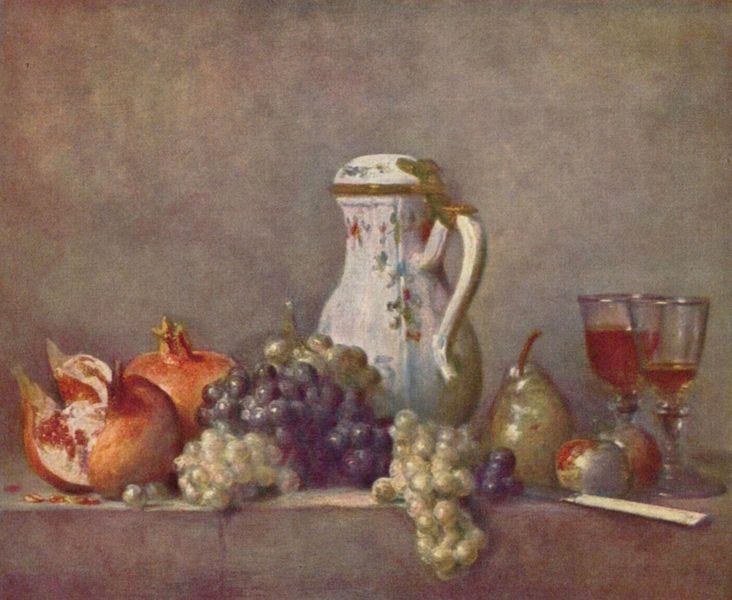
Titel: Stilleben mit Porzellankanne
Künstler: Jean-Baptiste Siméon Chardin
Standort: Paris
Institution: Musée du Louvre
Schlagwörter: blau, blätter, dunkel, gemälde, schatten, weiß, grün, komposition, blumen, braun, glas, grau, hell, hintergrund, licht, orange, tisch, obst, rot, malerei, muster, ornament, gläser, trinken, wand, messer, schale, silber, stein, tischtuch, zweige, gold, kelch, decke, schön, feigen, frucht, früchte, gemüse, henkel, kanne, keramik, krug, ranken, stilleben, stillleben, trauben, apfel, äpfel, füße, ruhe, leer, violett, monochrom, herbst, blümchen, bank, rotwein, wein, glanz, dekor, floral, ornamente, verzierung, metall, tee, bemalt, birne, kante, stiel, tischkante, fleisch, griff, birnen, vanitas, deckel, gefäß, messing, vergänglichkeit, fuss, porzellan, perlmutt, weinglas, fruchtfleisch, geschnitten, kerne, kaffeekanne, chardin, knauf, karaffe, weintrauben, flüssigkeit, gefüllt, durchsichtig, reichtum, kaffekanne, zier, zierde, granatapfel, messergriff, traube, reben, goldrand, porzelan, bemalung, zierrand, kelche, fassung, tonkrug, passionsfrucht, rote trauben, fayence, riss, voll, grn, halbleer, halbvoll, weisse trauben, permutt, monochromer hintergrund, samen, musster, granatäpfel, montierung, weingläser, weinkrug, hintergurnd, natürmort, obststilleben, decker, grantapfel, obstmesser, perlmuttgriff, perlmuttmesser, porzellanobst, traubenkerne, äpfelchen, au, älde, rne, ei, in, #grün, stillebn, obst#, tischkannte